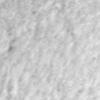
Label: no_change